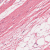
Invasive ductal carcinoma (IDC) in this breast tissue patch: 0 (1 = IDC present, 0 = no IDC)